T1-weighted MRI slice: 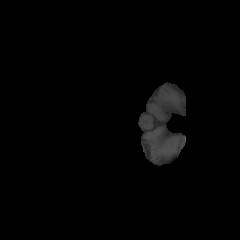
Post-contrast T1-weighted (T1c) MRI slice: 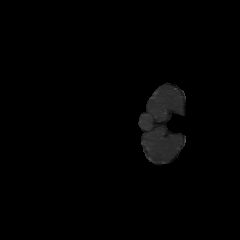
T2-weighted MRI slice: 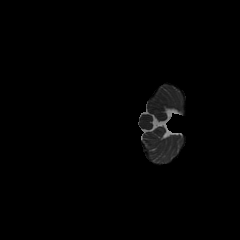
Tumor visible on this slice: no